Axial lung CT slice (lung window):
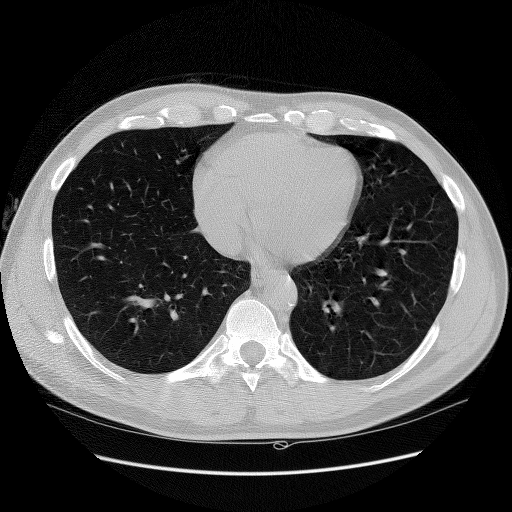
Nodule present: no